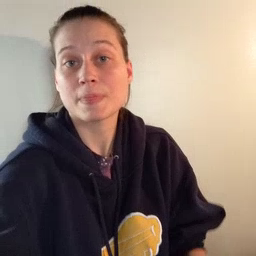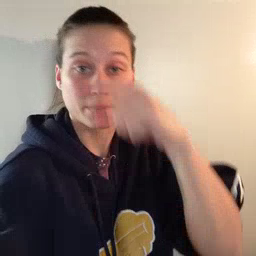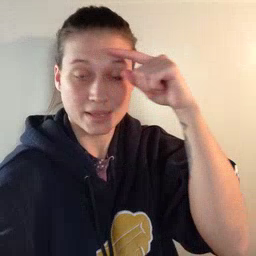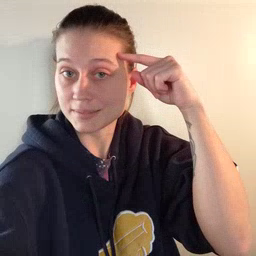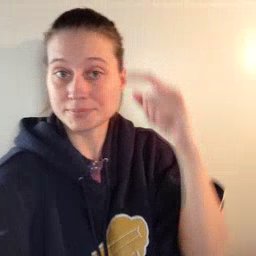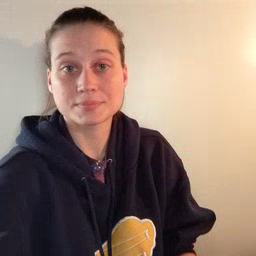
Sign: black